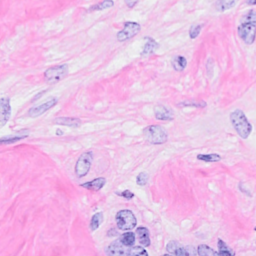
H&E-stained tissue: Breast